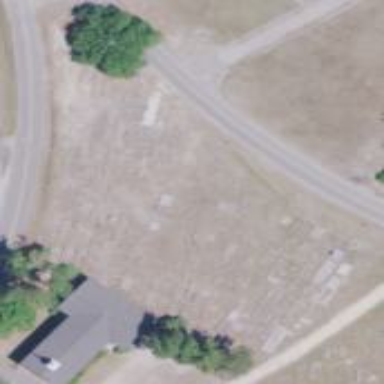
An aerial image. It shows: Grave yard.